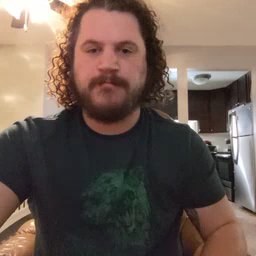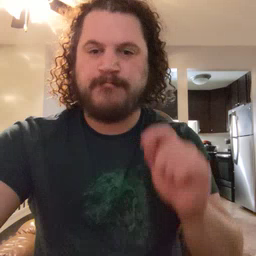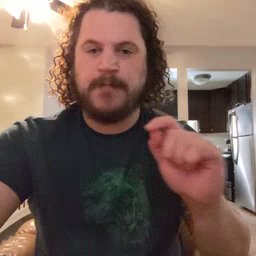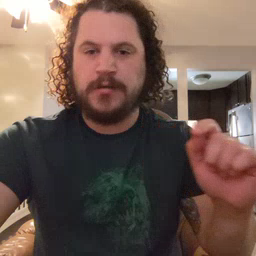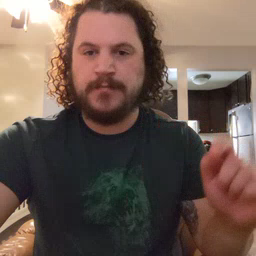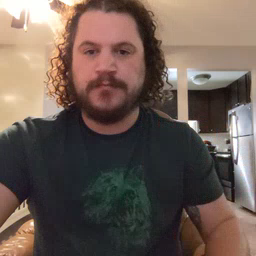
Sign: pen